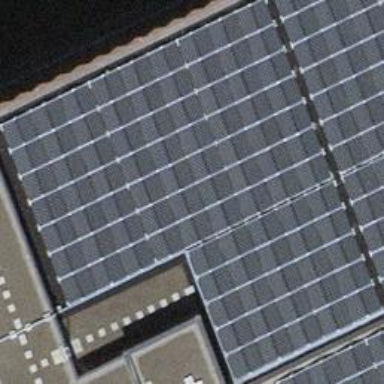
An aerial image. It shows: Solar power generator using photovoltaic method with solar photovoltaic panel types.